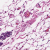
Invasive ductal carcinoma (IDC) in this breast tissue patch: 1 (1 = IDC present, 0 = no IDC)